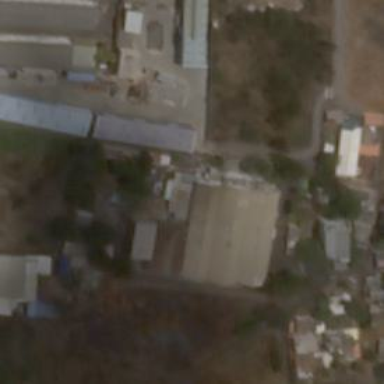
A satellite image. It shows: Industrial building.